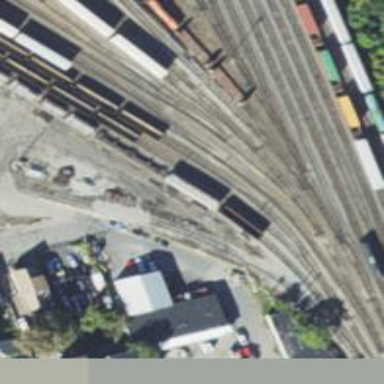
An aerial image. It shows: Railway yard.